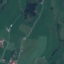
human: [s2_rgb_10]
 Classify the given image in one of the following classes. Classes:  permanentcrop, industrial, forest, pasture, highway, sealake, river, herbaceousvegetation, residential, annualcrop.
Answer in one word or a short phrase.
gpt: Pasture